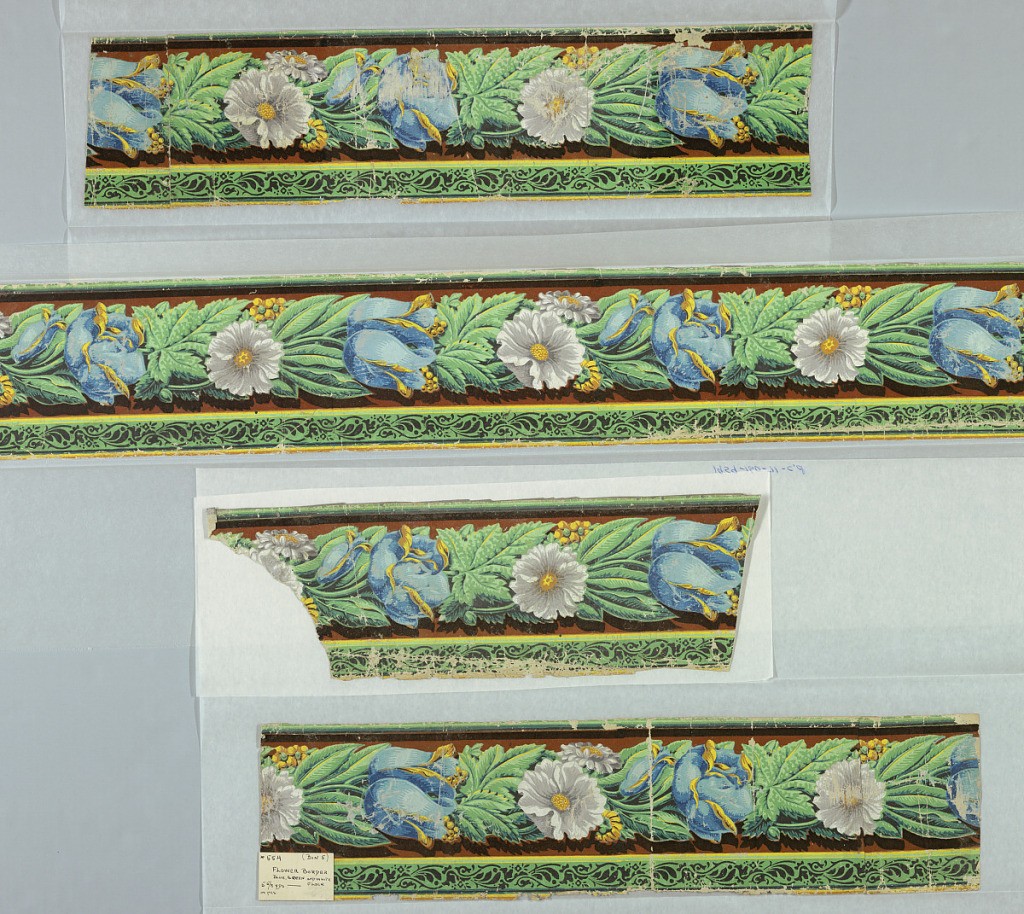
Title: Border
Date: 1835
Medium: Block-printed on handmade paper
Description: Wide band of foliage and flowers, continuously clustered. Two varieties of blue tulip, white daisies, other white and yellow flowers on brownish-red flocked ground shaded with black. Between green edging lines: at bottom, wide green band with yellow border lines and continuous black stencil pattern of leaves and flowers.